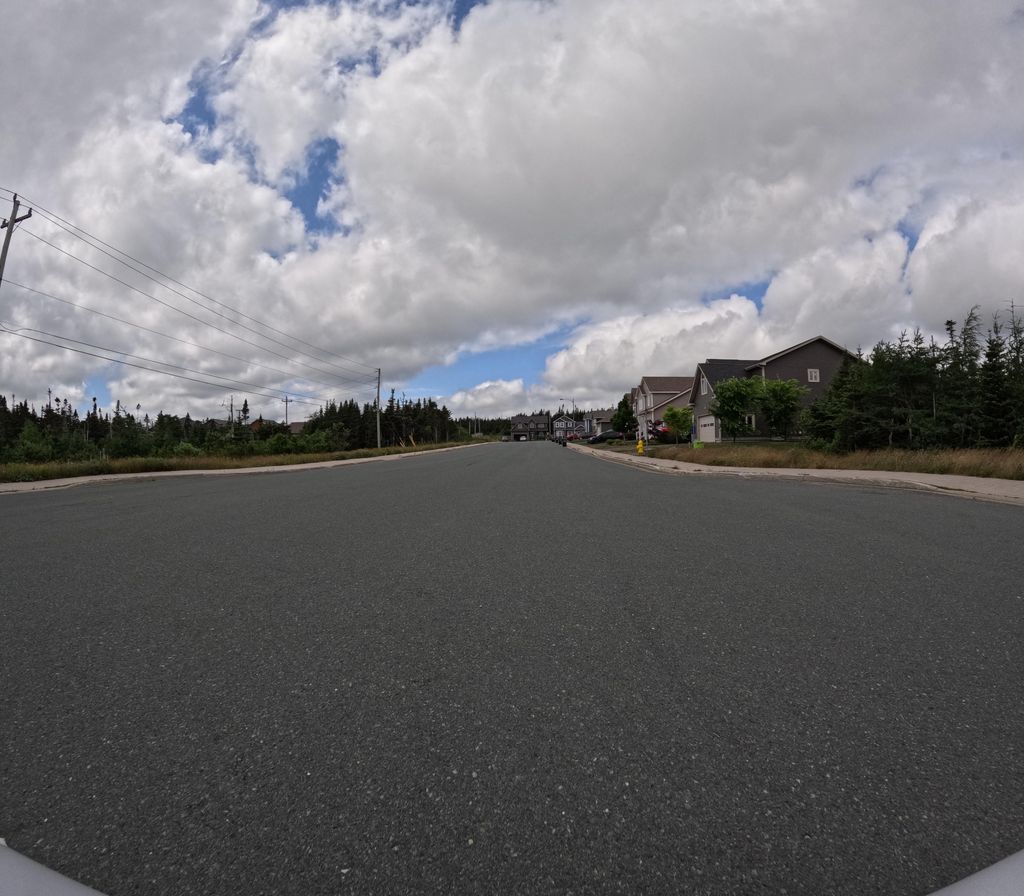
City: st_johns